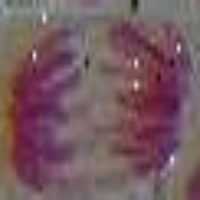
Label: anaphase